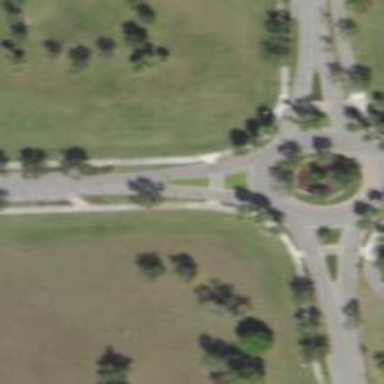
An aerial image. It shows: Traffic island located on footway.